【题型】选择题　【知识点】函数　【难度】easy
函数$y=f(x)$的导函数$y=f'(x)$的图象如图，以下命题正确的是（ ）

\vspace{1em}

A. $-3$是函数$y=f(x)$的极大值点

B. $-1$是函数$y=f(x)$的最小值点

C. $y=f(x)$在区间$(-3,1)$上单调递增

D. $y=f(x)$在$x=0$处切线的斜率小于零

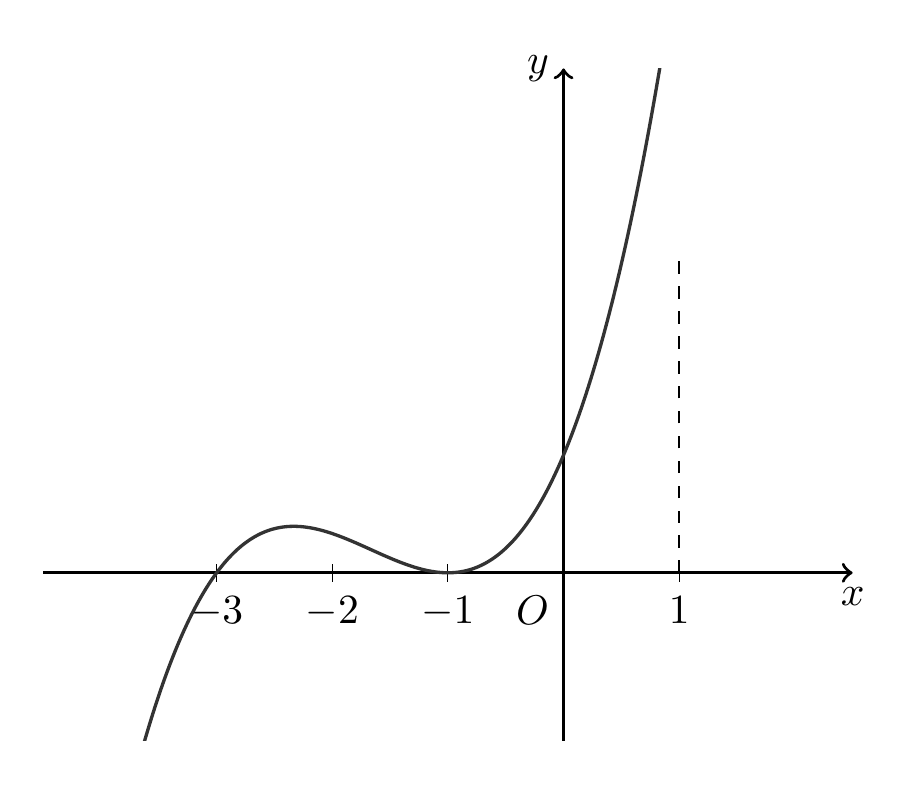
【解答】
\textbf{【答案】} C

\textbf{【分析】} 利用函数$y=f(x)$的导函数$y=f'(x)$的图象对A，B，C，D四个选项逐个判断即可。

\textbf{【解答】}
解：由函数$y=f(x)$的导函数$y=f'(x)$的图象可知，

对于A：$-3$左侧的导数小于0，而右侧的导数大于0，
所以$-3$是函数$y=f(x)$的极小值点，故A错误；

对于B，C：$-1$左侧的导数大于0，右侧的导数大于0，
$-1$不是函数$y=f(x)$的最小值点，故B错误；
当$x\in(-3,1)$时，$f'(x)>0$，$f(x)$单调递增，故C正确；

对于D：由图象得$f'(0)>0$，
所以$y=f(x)$在$x=0$处切线的斜率大于零，故D错误；

故选：C.

\textbf{【点评】} 本题考查导数的综合应用，解题中需要理清思路，属于中档题。